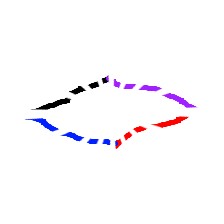
Shape: rhombus